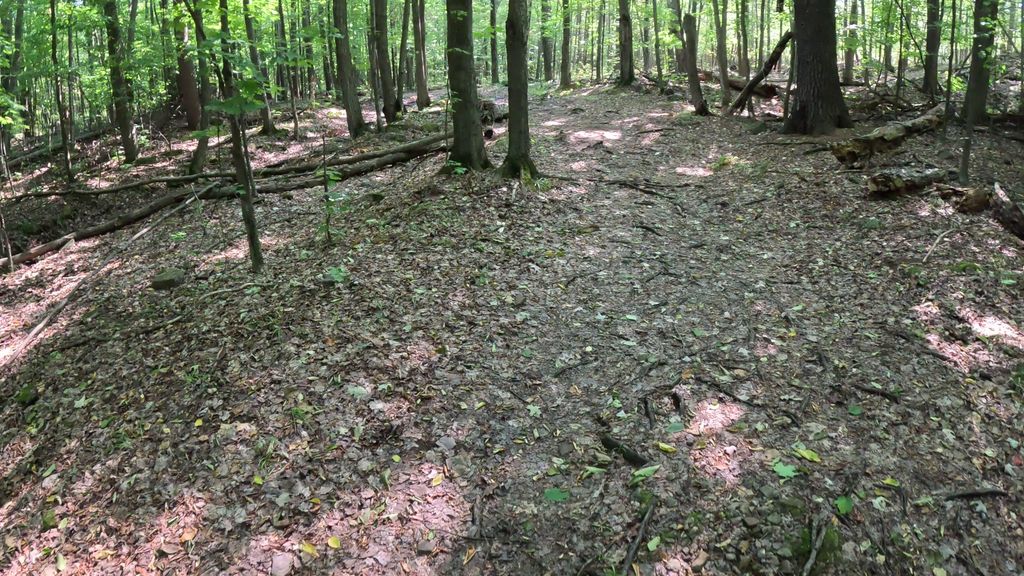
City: ottawa-gatineau